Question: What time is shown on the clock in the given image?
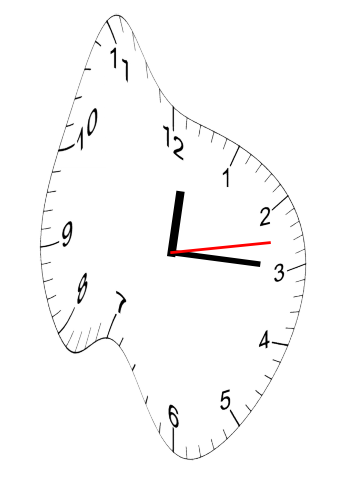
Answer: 12:15:13